Колечки $O$ к $O'$ надеты на вертикальные неподвижные стержни $AB$ и $A'B'$ соответственно (см. рис). Нерастяжимая нить закреплена в точке $A'$ и на колечке $O$ и продета сквозь колечко $O'$.
Считая, что колечко $O'$ движется вниз с постоянной скоростью $v$, определите скорость колечка $O$ в тот момент, когда $\widehat{AOO'}= \alpha$.
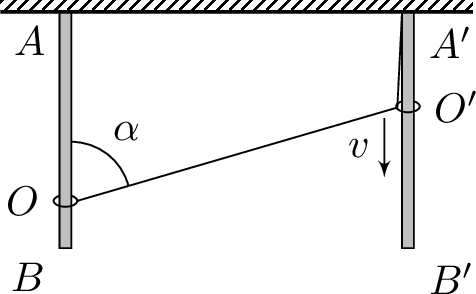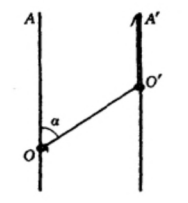
Решение: Рассмотрим движение колечек и веревки в системе отсчета, движущейся вместе с колечком $O'$. В этой системе колечко $O'$ неподвижно. В тот момент, когда $\widehat{A O O^{\prime}}=\alpha$, нить «выбирается» вверх со скоростью $v$. Поскольку нить нерастяжима, колечко $O'$ в этот момент должно иметь такую скорость $u$ (в системе, связанной с колечком $O'$), чтобы ее проекция на направление $OO'$ была равна $v$, то есть $$u=\frac{v}{\cos \alpha} .$$В неподвижной системе отсчета скорость колечка в этот момент равна $$v_о=u-v=v\left(\frac{1}{\cos \alpha}-1\right) .$$
Ответ: $$v_о=u-v=v\left(\frac{1}{\cos \alpha}-1\right) .$$
Темы:
T, Механика, Кинематика, Движение связанных тел, Всероссийские